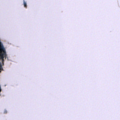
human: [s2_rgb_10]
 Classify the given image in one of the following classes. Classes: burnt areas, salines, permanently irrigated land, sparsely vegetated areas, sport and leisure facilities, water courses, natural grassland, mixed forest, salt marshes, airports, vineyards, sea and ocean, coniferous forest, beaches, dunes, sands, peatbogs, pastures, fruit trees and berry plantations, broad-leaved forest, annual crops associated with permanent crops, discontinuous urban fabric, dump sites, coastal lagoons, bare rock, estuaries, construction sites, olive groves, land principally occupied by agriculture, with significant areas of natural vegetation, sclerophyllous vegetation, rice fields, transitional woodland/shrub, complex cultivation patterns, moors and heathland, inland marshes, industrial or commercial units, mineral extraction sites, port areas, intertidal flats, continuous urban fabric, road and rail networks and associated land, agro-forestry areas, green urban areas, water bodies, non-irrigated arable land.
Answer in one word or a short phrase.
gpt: coniferous forest, sea and ocean